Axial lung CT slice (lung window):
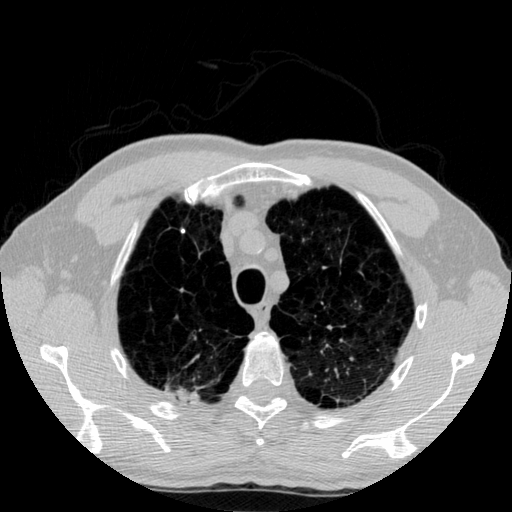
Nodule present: yes
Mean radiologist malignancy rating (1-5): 1